Question: I would like to create a GUI in MATLAB that has two sliders that can be used to adjust the value a and b. I know I can get the GUI to open simulink and have simulink do this and then packet the information using UDP as shown in the following image:

However, I would prefer to be able to convert these simulink blocks to code in the GUI slider. More specifically, I am interested in coding the packet output block so the GUI button can send the information. Does anyone know how to do this?
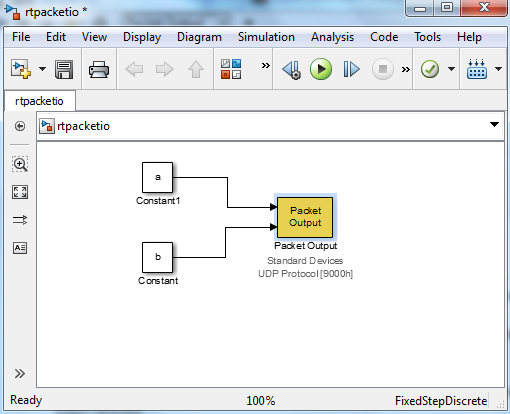
Answer: As long as you know the "path" to the block, you can set / get its parameters using <URL>. In your case, the first Constant block has the path ''rtpacketio/Constant'' - that is, the system name followed by a '/', followed by the name of the block.
To find out which parameters are available for the block, you can do,
'''
>> get_param('rtpacketio/Constant', 'DialogParameters')
ans =
Value: [1x1 struct] <<< This is the one you need to change
VectorParams1D: [1x1 struct]
SamplingMode: [1x1 struct]
OutMin: [1x1 struct]
OutMax: [1x1 struct]
OutDataTypeStr: [1x1 struct]
LockScale: [1x1 struct]
SampleTime: [1x1 struct]
FramePeriod: [1x1 struct]
'''
Note that the values of these parameters are not 'struct's - the struct array that is returned from the 'DialogParameters' parameter represents information about the parameters; when you set or get a block's parameter it must be a string (because it's going into an 'edit' control). In the code where you want to set this parameter, then, you can do the following:
'''
set_param('rtpacketio/Constant', 'Value', num2str(myConstantValue));
'''
You may wish to replace 'num2str' with a more accurate equivalent, if you require high precision.